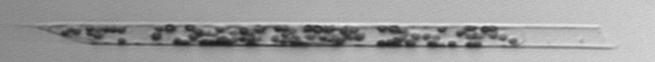
Label: Rhizosolenia